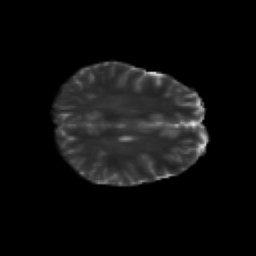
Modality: T2w
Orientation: axial
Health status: healthy
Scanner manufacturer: siemens
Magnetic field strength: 3 T
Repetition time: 10 s
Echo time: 0.092 s